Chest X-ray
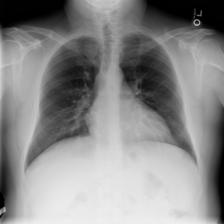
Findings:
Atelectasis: negative
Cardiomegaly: negative
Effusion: negative
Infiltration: negative
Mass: negative
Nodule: negative
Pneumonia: negative
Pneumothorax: negative
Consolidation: negative
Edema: negative
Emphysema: negative
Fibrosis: negative
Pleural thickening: negative
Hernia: negative